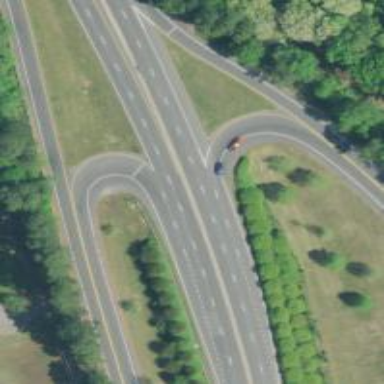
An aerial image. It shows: Asphalt road at the secondary link level.